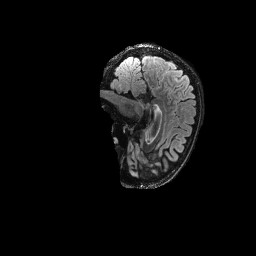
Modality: FLAIR
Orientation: sagittal
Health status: ill
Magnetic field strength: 3 T